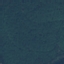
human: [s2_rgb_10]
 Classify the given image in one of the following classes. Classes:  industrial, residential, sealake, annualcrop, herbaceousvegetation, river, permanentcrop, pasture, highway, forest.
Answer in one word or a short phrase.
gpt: Forest